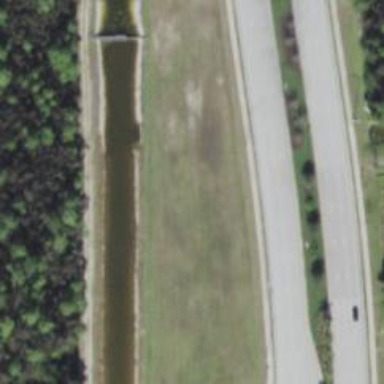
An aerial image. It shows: Canal culvert running through tunnel.